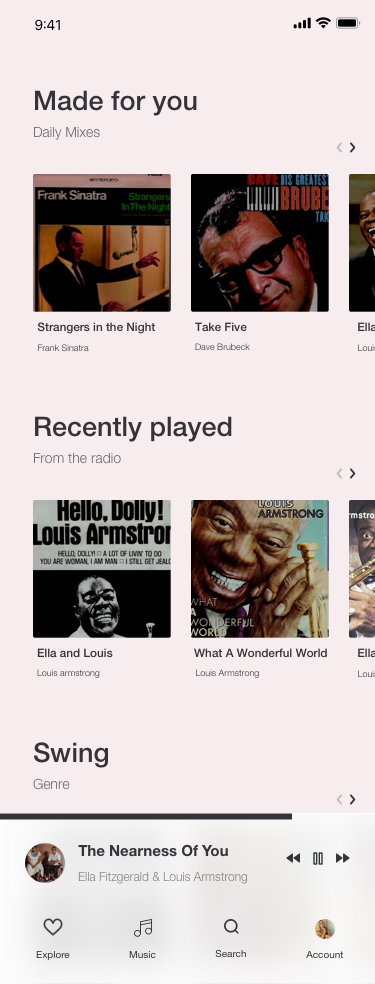
Text in this UI design:
Ella and Louis
What A Wonderful World
Ella and Louis Again
Swing
Genre
Explore
Music
Account
Search
The Nearness Of You
Ella Fitzgerald & Louis Armstrong
Ella and Louis
Louis armstrong
What A Wonderful World
Louis Armstrong
Ella and Louis Again
Louis armstrong
Recently played
From the radio
Strangers in the Night
Frank Sinatra
Take Five
Dave Brubeck
Ella and Louis Again
Louis armstrong
Made for you
Daily Mixes